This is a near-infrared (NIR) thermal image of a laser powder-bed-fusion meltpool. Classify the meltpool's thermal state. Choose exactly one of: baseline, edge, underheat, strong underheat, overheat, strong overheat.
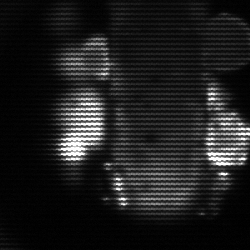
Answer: strong underheat